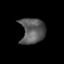
Tissue: prostate
Cell type: T cells
Senescence score: 0.26
Nuclear area (px): 615
Mean DAPI intensity: 89.995